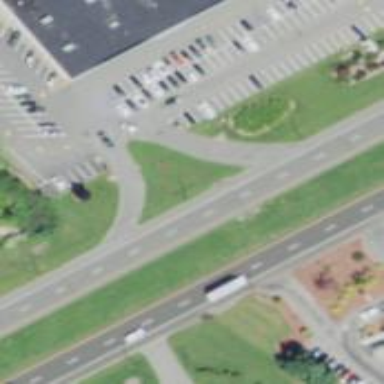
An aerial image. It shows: This image shows trunk highway that functions as expressway.